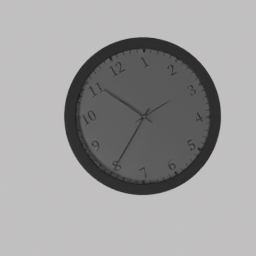
Label: appliances